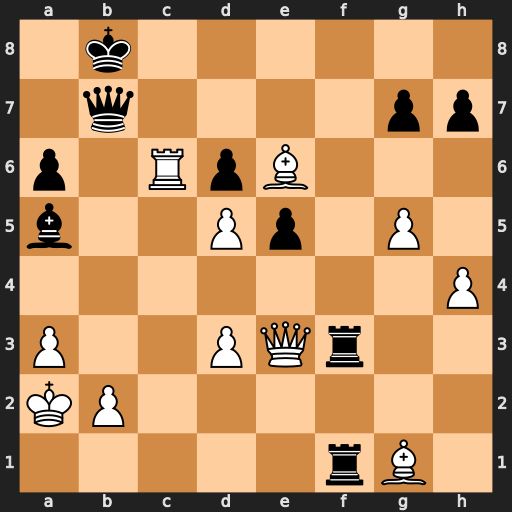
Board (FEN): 1k6/1q4pp/p1RpB3/b2Pp1P1/7P/P2PQr2/KP6/5rB1
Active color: w
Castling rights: -
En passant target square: -
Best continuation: Rc8+ Qxc8 Qa7#